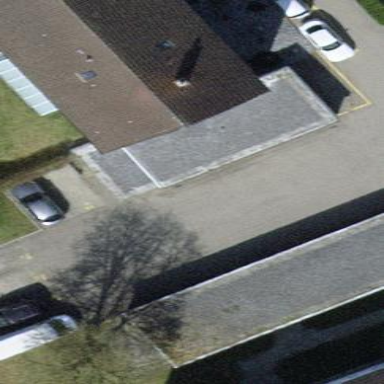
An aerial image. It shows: Garage building.